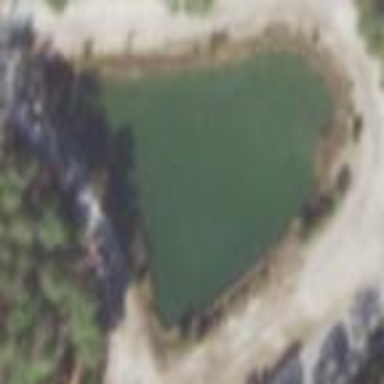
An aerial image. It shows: Peaceful pond surrounded by nature.